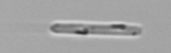
Label: Cerataulina_pelagica